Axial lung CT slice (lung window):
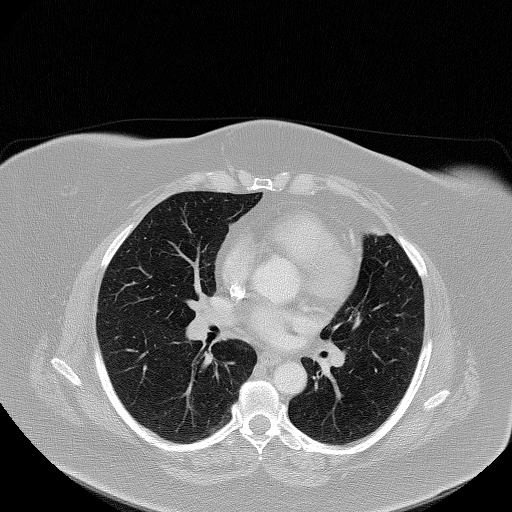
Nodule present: no